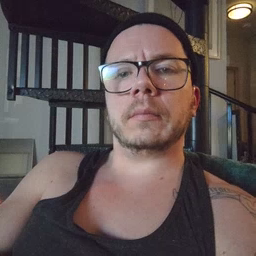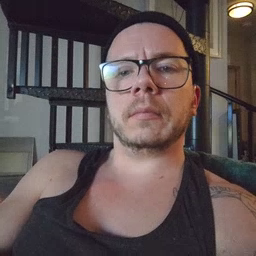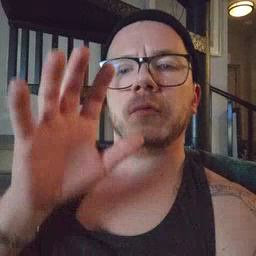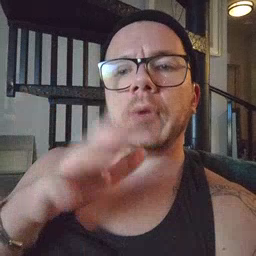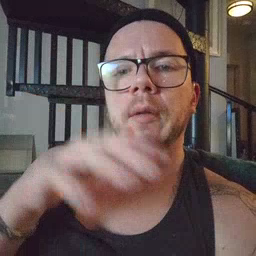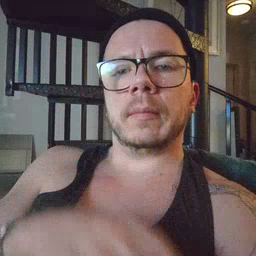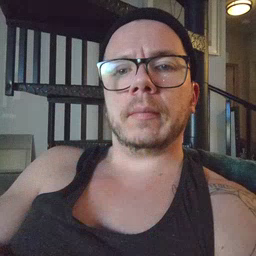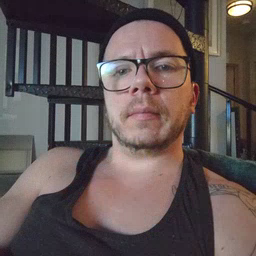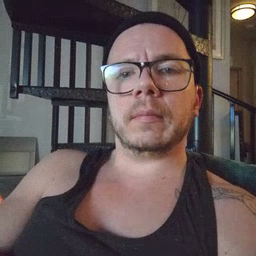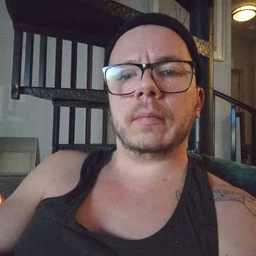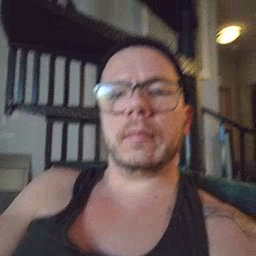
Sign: rain